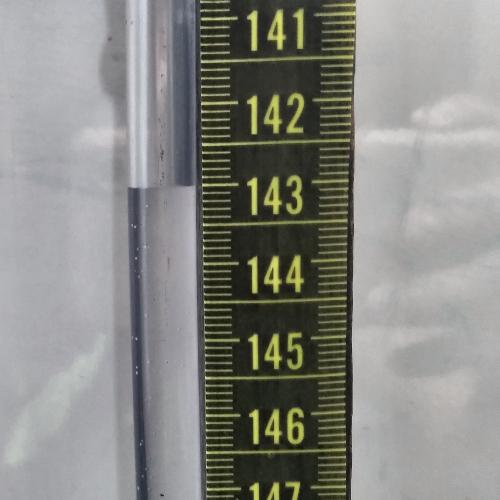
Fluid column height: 143.0 cm